Question: I am trying to achieve horizontal page scrolling effect (partial view, not of the entire screen scrolling), like in the <URL> component.

I am a fairly novice iOS programmer, and I am having difficulty finding the parts of the code which provide just the horizontal scrolling with the swipe gesture. So I am looking for any help, either some sample code, or pointers to the code in the HGPageScrollView, which provide just the horizontal scrolling functionality (i.e. not even the UIPageControl dots at the bottom, just the vanilla scroll).
I am only looking for an implementation which works in iPhone landscape orientation, if that makes it any easier.
Why I am not using HGPageScrollView:
1. It is not ARC compliant.
2. It does way more than I need it to, I am just looking for the scrolling.
3. Consequently, it is proving quite difficult for me to find where to remove all the features I do not need, like clicking on page to change the scrolling mode to full screen (HGPageScrollViewModePage)
4. I would like to use this as an incentive to learn more about the components available in cocoa-touch, and roll my own implementation.
I think this <URL> might be suggesting the solution, but I do not know how to implement it. I guess I don't fully understand it, as there aren't enough details for my novice skills to go on.
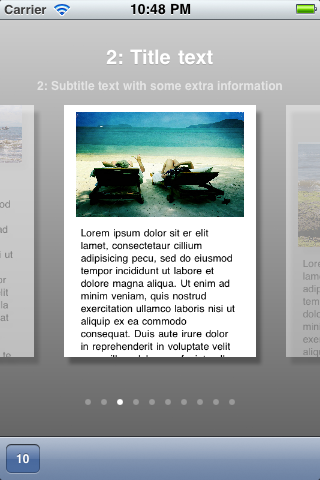
Answer: Use a UICollectionView and set the pagingEnabled property to YES.
If you want to do complex layouts of the items (like in your example above where items are split on both sides of the screen) you may want to provide your on UICollectionViewLayout: <URL>